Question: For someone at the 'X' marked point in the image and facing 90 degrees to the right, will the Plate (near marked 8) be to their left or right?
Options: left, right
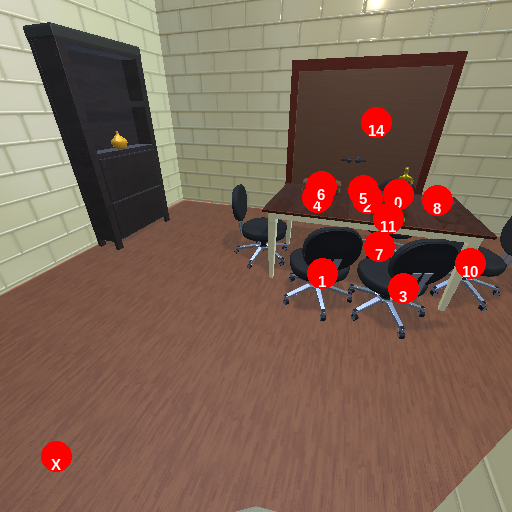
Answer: left